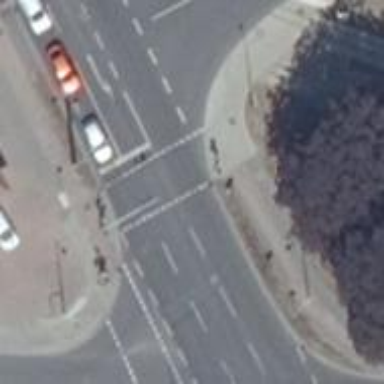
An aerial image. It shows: Path with asphalt surface. The path is suitable for cycling and walking.